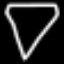
Label: diamond